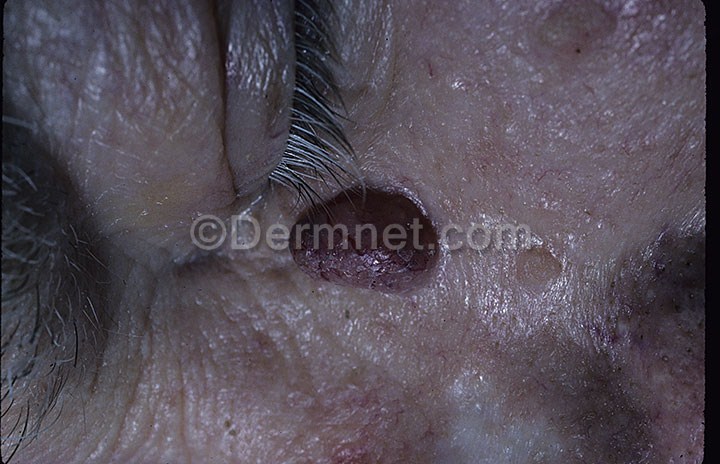
Disease: Actinic Keratosis Basal Cell Carcinoma and other Malignant Lesions